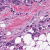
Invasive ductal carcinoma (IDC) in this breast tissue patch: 1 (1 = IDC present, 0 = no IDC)